Interaction volume radius: 5 \u00c5
Interaction volume height: 15 \u00c5
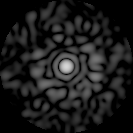
Disorder parameter: 0.8539